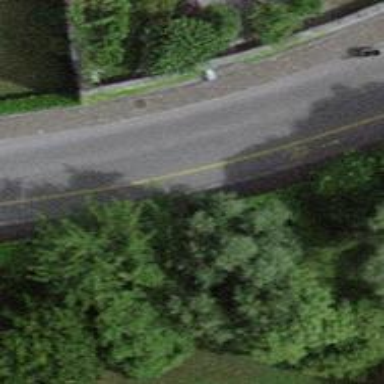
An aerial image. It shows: Secondary road with sett surface. There is opposite lane cycleway.